The image folds the raw vibration samples of a bearing signal into a 2-D grayscale square (signal-to-image encoding). Classify the bearing condition as one of: normal, inner_race, outer_race, ball.
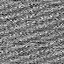
Answer: normal